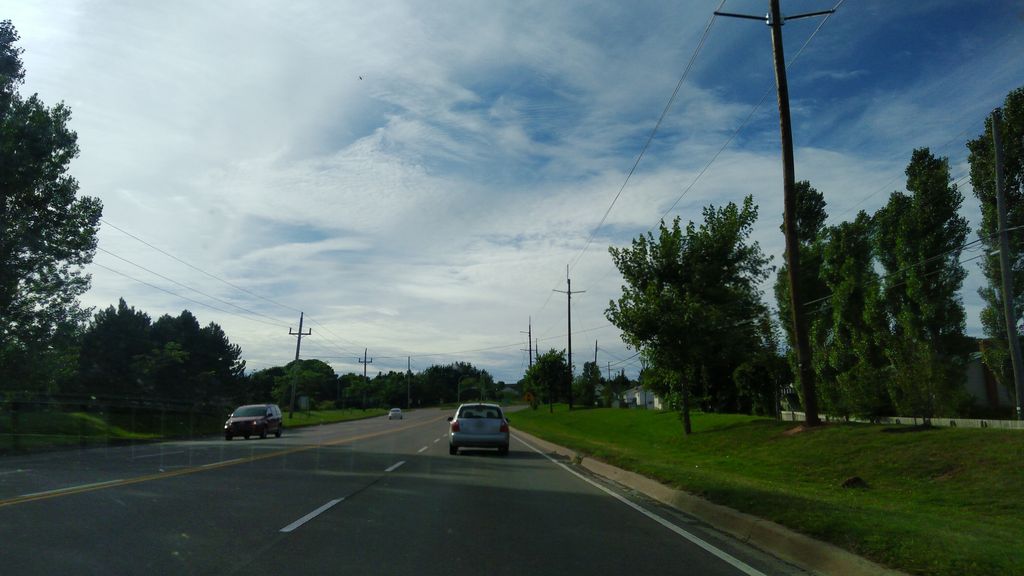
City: charlottetown